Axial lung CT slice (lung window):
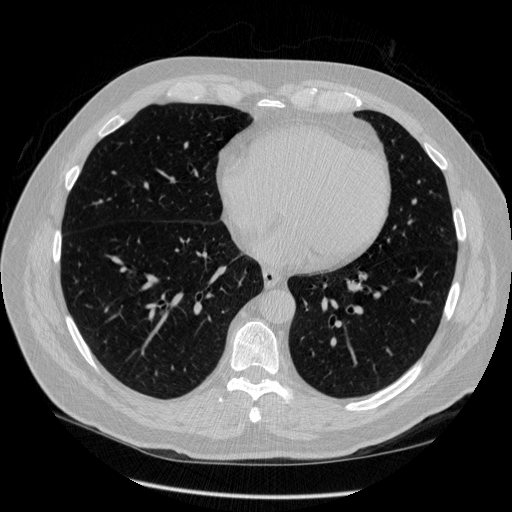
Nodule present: no